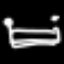
Label: bed